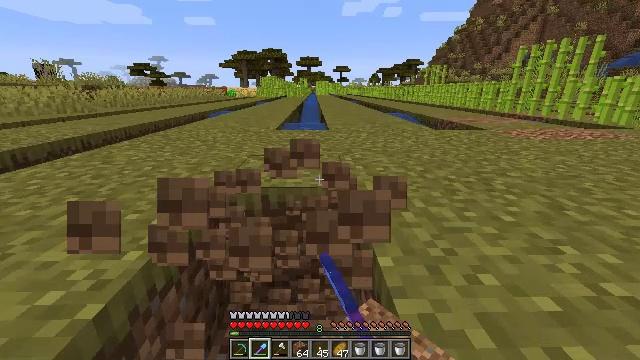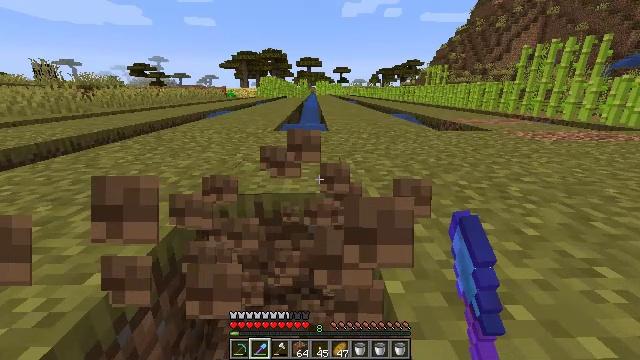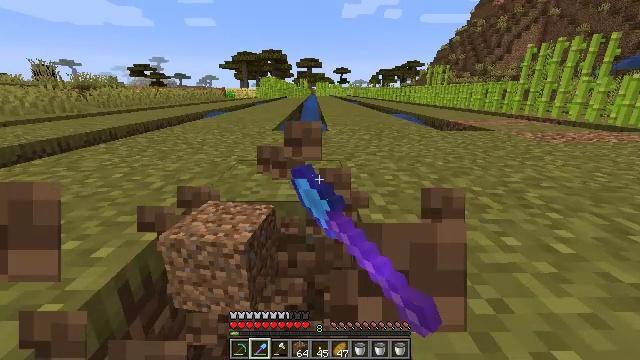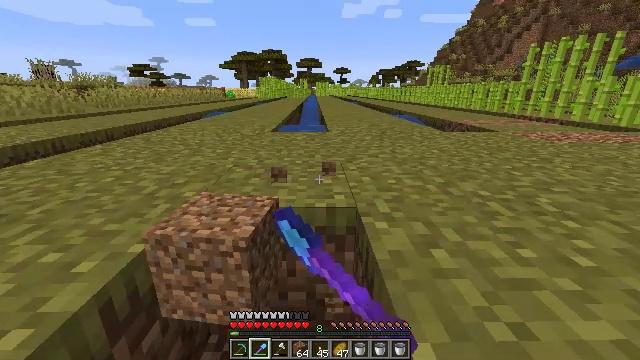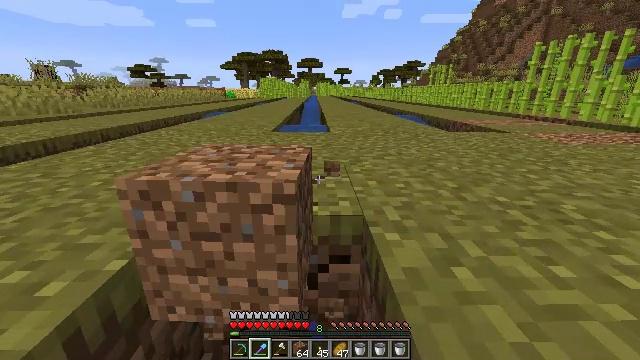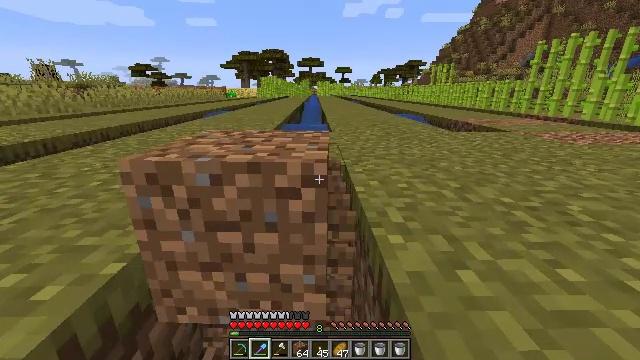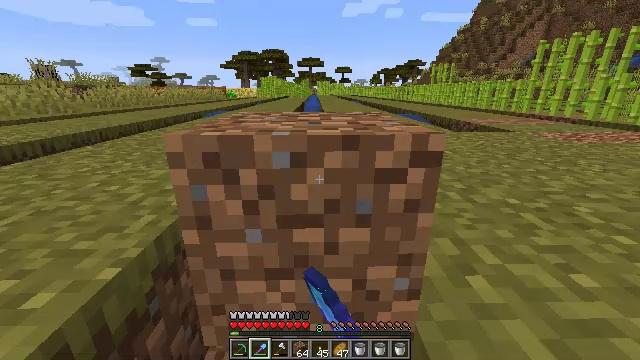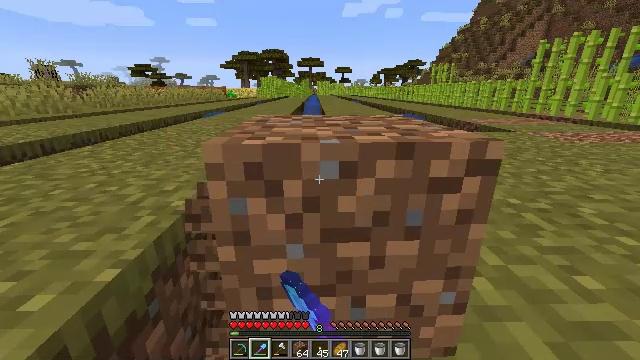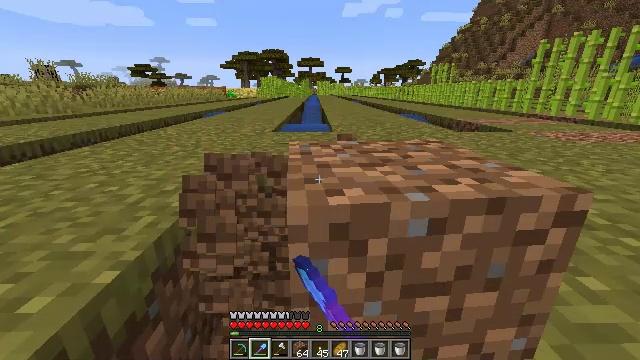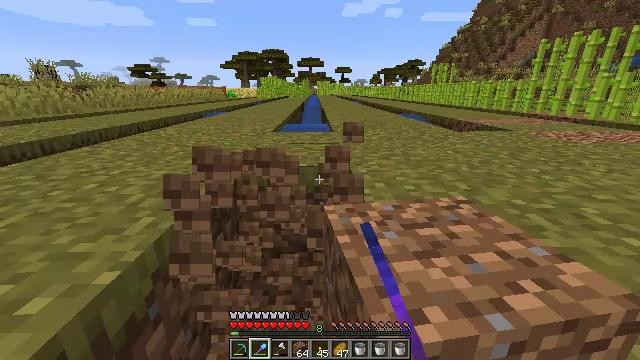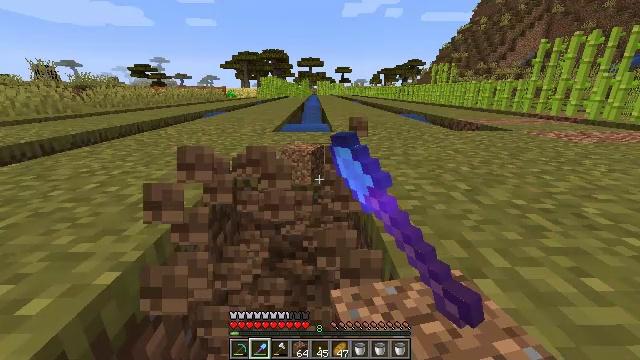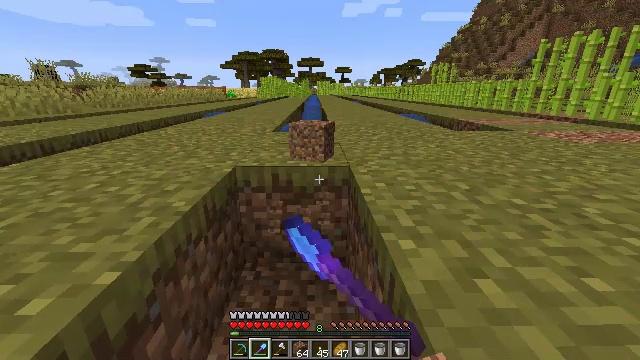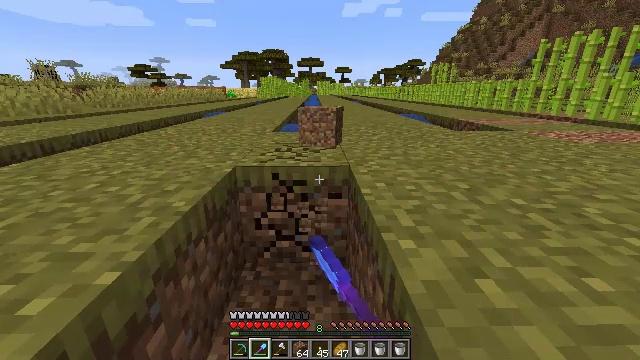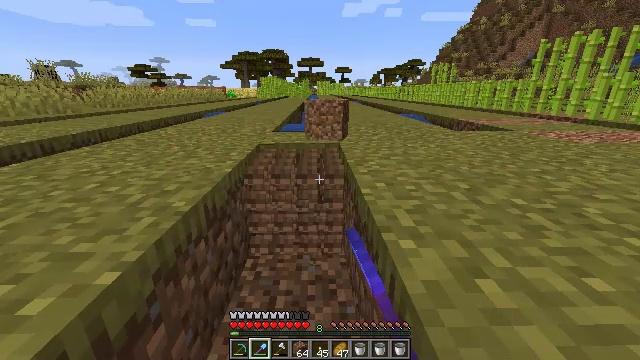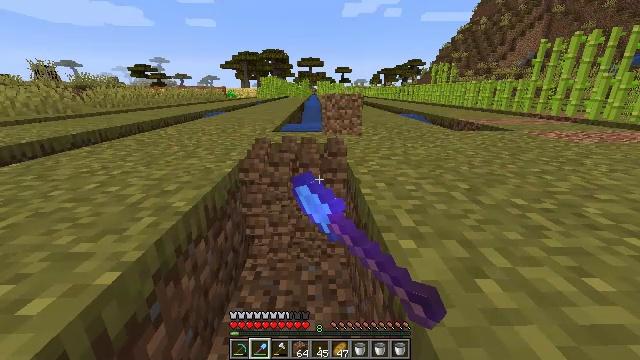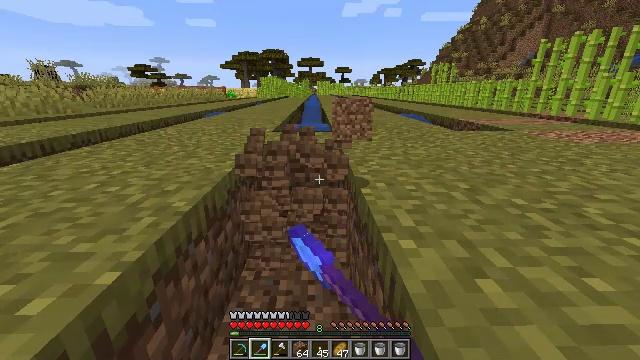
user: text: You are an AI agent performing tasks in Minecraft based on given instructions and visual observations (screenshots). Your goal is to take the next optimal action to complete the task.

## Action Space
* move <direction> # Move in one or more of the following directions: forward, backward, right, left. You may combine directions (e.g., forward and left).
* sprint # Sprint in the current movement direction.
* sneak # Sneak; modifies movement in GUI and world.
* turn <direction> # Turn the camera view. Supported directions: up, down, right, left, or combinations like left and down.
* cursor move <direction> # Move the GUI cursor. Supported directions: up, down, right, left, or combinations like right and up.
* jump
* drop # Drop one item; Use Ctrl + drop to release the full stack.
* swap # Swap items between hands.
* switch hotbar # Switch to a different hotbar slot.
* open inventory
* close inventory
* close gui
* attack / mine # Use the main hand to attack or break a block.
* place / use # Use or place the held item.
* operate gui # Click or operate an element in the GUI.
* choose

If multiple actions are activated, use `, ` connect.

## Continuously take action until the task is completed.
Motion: motion action
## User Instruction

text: Break the grass block.
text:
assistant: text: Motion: move forward, attack / mine
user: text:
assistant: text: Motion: move forward, attack / mine
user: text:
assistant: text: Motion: attack / mine
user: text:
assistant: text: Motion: attack / mine
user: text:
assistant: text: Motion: attack / mine
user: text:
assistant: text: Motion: attack / mine
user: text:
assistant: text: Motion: attack / mine
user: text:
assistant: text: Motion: attack / mine
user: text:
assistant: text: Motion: attack / mine
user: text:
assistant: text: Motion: attack / mine
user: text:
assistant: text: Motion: attack / mine
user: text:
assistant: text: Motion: attack / mine
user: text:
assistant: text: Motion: attack / mine
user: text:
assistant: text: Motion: attack / mine
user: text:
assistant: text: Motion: attack / mine
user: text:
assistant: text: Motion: attack / mine
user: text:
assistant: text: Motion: attack / mine
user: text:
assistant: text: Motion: attack / mine
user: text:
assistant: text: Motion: attack / mine
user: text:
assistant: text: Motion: move forward, attack / mine
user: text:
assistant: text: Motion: move forward, attack / mine
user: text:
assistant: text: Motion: move forward
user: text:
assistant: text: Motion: move forward
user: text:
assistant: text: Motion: move forward
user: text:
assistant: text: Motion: move forward
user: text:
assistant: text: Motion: move forward
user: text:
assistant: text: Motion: move forward
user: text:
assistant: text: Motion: move forward
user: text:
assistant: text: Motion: move forward and move right, turn right
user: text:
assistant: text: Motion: move forward and move right, turn right